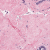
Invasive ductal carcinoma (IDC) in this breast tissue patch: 1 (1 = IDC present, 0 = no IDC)